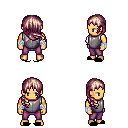
a pixel art fantasy rpg character, male body template, human, tanned skin, steel chest armor, magenta pants, white blonde right-swept hairstyle, white cloth bandages, black slippers, four views (front, back, left, right), 2x2 character sprite sheet, small pixel art, hard edges, no anti-aliasing